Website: lowes
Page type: billing-address
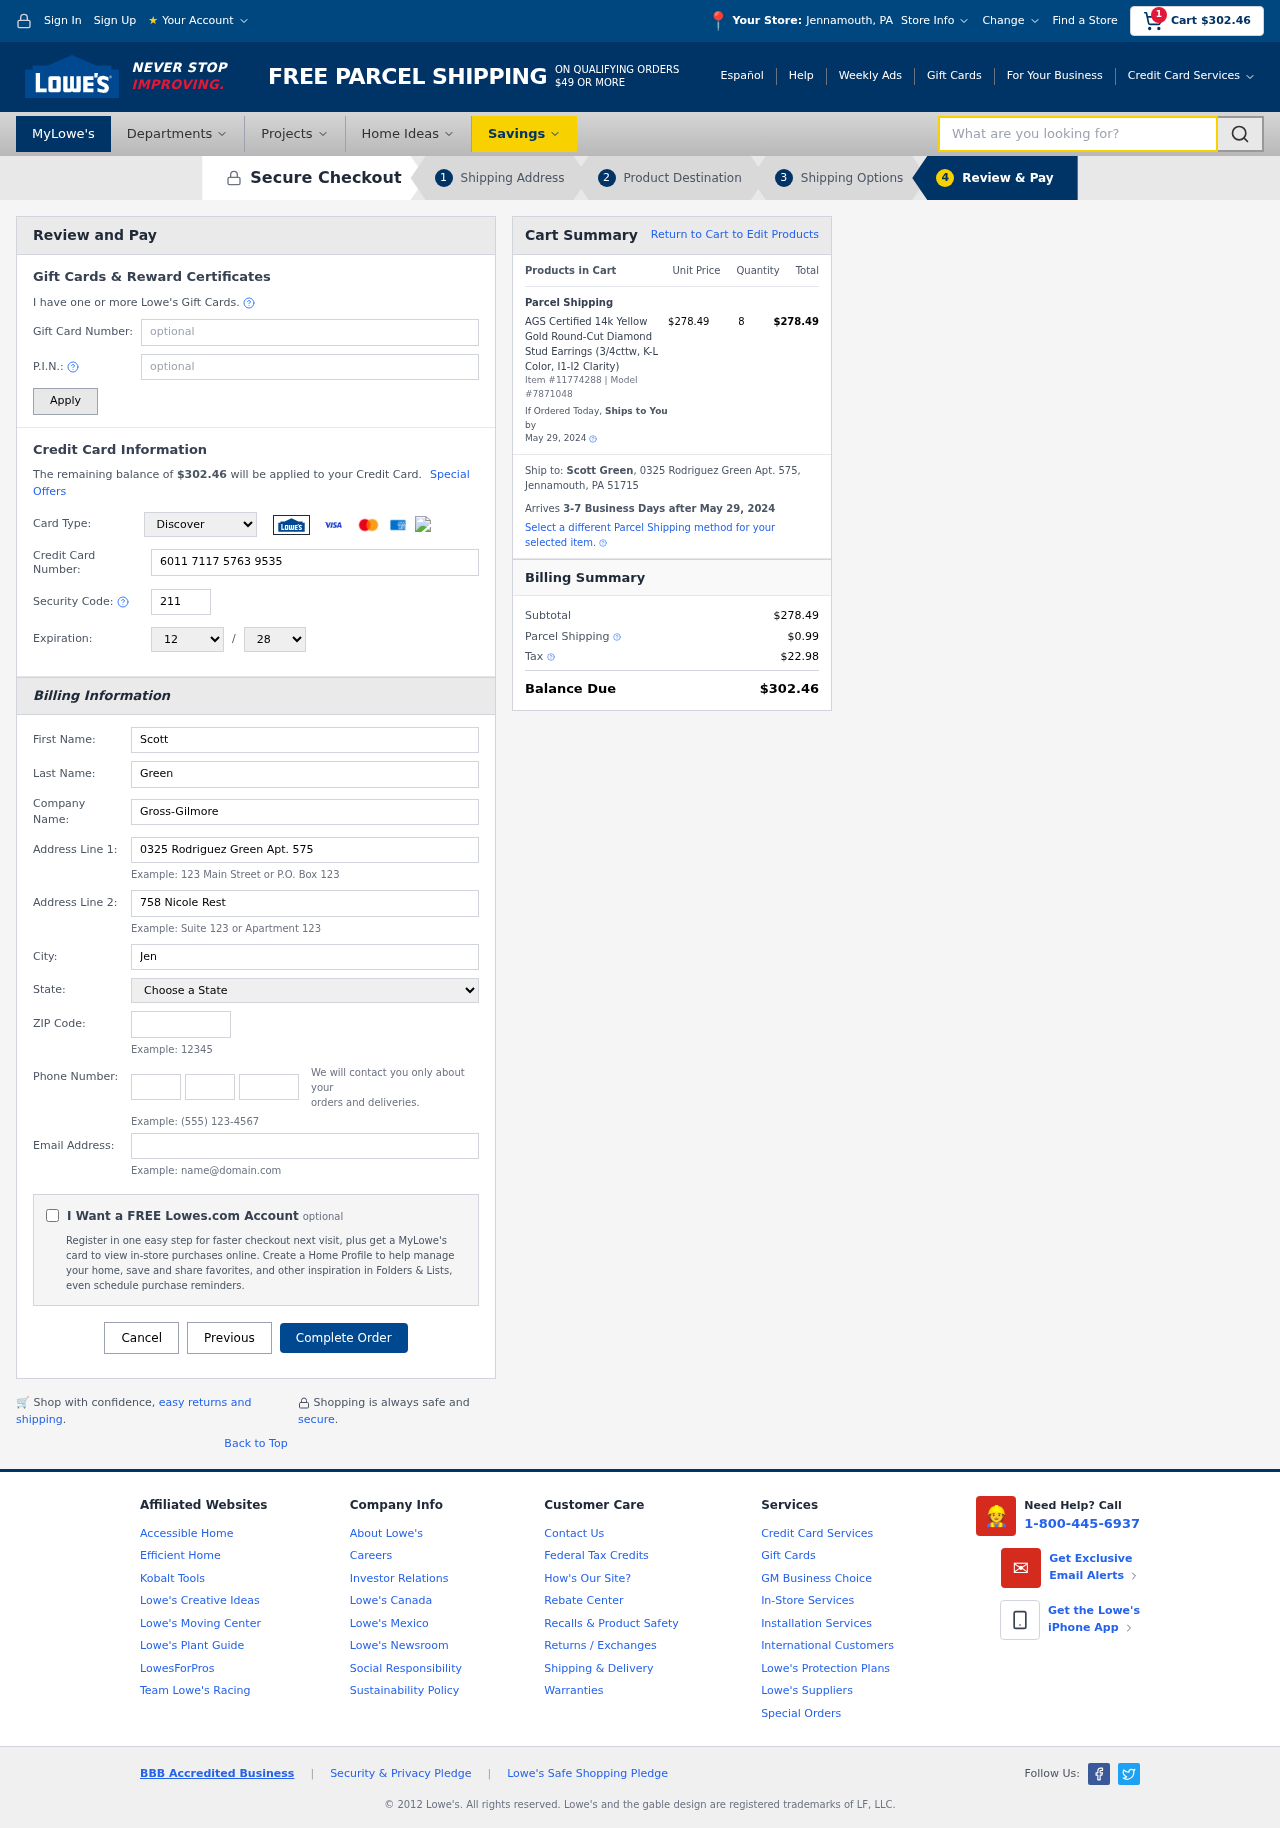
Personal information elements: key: PII_CARD_CVV
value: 211
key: PII_CARD_EXPIRY_MONTH
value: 12
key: PII_CARD_EXPIRY_YEAR
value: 28
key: PII_CARD_NUMBER
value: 6011 7117 5763 9535
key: PII_CARD_TYPE
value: Discover
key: PII_CITY
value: Jennamouth
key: PII_CITY_STATE
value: Jennamouth, PA
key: PII_COMPANY
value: Gross-Gilmore
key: PII_EMAIL
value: sgreen@gmail.com
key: PII_FIRSTNAME
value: Scott
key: PII_FULLNAME
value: Scott Green
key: PII_LASTNAME
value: Green
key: PII_PHONE_AREA
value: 915
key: PII_PHONE_PREFIX
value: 548
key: PII_PHONE_SUFFIX
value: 5003
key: PII_POSTCODE
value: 51715
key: PII_STATE
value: Pennsylvania
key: PII_STREET
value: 0325 Rodriguez Green Apt. 575
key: PII_STREET2
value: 758 Nicole Rest
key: PII_CITY_STATE_ZIP
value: Jennamouth, PA 51715
Product elements: key: PRODUCT1_NAME
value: AGS Certified 14k Yellow Gold Round-Cut Diamond Stud Earrings (3/4cttw, K-L Color, I1-I2 Clarity)
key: PRODUCT1_PRICE
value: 278.49
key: PRODUCT1_QUANTITY
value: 8
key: PRODUCT_ITEM_NUMBER
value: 11774288
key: PRODUCT_MODEL_NUMBER
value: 7871048
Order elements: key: ORDER_SUBTOTAL
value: $302.46
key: ORDER_TOTAL
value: $302.46
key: ORDER_SHIPPING_DATE
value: May 29, 2024
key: ORDER_SUBTOTAL
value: $278.49
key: ORDER_DELIVERY_DATE
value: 3-7 Business Days after May 29, 2024
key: ORDER_SHIPPING_DATE2
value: May 29, 2024
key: ORDER_SUBTOTAL2
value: $278.49
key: ORDER_SHIPPING_COST
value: $0.99
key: ORDER_TAX
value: $22.98
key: ORDER_TOTAL2
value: $302.46
Search elements: key: HEADER_SEARCH
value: What are you looking for?